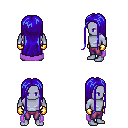
a pixel art fantasy rpg character, male body template, dark elf, purple skin, lavender cape, magenta pants, blue extra-long hairstyle, gold gloves, four views (front, back, left, right), 2x2 character sprite sheet, small pixel art, hard edges, no anti-aliasing